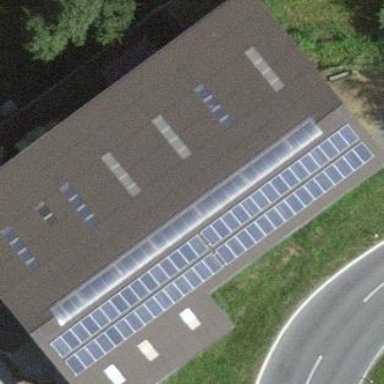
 consisting of solar photovoltaic panels."